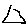
Label: triangle